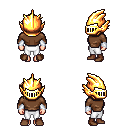
a pixel art fantasy rpg character, female body template, human, light skin, brown long-sleeve shirt, white pants, white blonde pixie cut hairstyle, gold helm, white cloth bracers, brown shoes, four views (front, back, left, right), 2x2 character sprite sheet, small pixel art, hard edges, no anti-aliasing